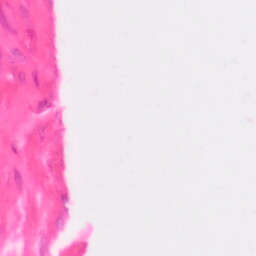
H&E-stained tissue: Colon